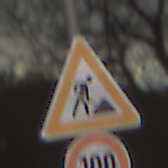
Verkehrszeichen: Arbeitsstelle
Zusatzzeichen unten: Geschwindigkeit100
Umgebung: Outdoor, Nature
Tageszeit: Night
Wetter: Clear
Licht: Natural
Jahreszeit: NotSpecified
Kontrast: LowContrast